Question: I'm writing a program that apply xored delta's to a existing bitmap. The problem i'm having is it seems to be 5 pixles off in the first iteration leading too some interesting color effects
'''
private void ApplyDelta(ref Bitmap bitmapA, Bitmap bitmapB, Rectangle bounds)
{
if (bounds.Width != bitmapB.Width || bounds.Height != bitmapB.Height || bitmapA.PixelFormat != bitmapB.PixelFormat)
{
return;
}
BitmapData bmdA = bitmapA.LockBits(bounds, ImageLockMode.ReadWrite, bitmapA.PixelFormat);
BitmapData bmdB = bitmapB.LockBits(new Rectangle(0, 0, bitmapB.Width, bitmapB.Height), ImageLockMode.ReadOnly, bitmapB.PixelFormat);
unsafe
{
int bytesPerPixel = Image.GetPixelFormatSize(bitmapA.PixelFormat) / 8;
for (int y = 0; y < bmdA.Height; y++)
{
byte* rowA = (byte*)bmdA.Scan0 + (y * bmdA.Stride);
byte* rowB = (byte*)bmdB.Scan0 + (y * bmdB.Stride);
for (int x = 0; x < bmdA.Width * bytesPerPixel; x++)
{
rowA[x] ^= rowB[x];
}
}
}
bitmapA.UnlockBits(bmdA);
bitmapB.UnlockBits(bmdB);
}
'''
Result:

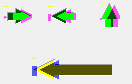
Answer: The Stride is the width of one row of pixels plus some padding so that each row begins on a 4 byte boundary for efficiency. From BobPowell.net:
> The Stride property ... holds the width of one row in bytes. The size of a row however may not be an exact multiple of the pixel size because for efficiency, the system ensures that the data is packed into rows that begin on a four byte boundary and are padded out to a multiple of four bytes. This means for example that a 24 bit per pixel image 17 pixels wide would have a stride of 52. The used data in each row would take up 34 bytes. A 4BppIndexed image of 17 pixels wide would have a stride of 12. Nine of the bytes, or more properly eight and a half, would contain data and the row would be padded out with a further 3 bytes to a 4 byte boundary.
See <URL> for more detailed information.
Edit: Re-reading your question, I'm not sure this is applicable to your situation. But make sure in your calculations that you keep the padding in mind.